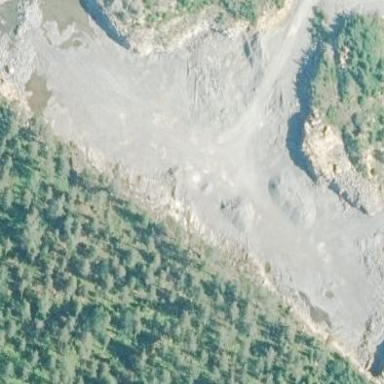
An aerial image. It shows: Quarry used for extracting aggregate resources.